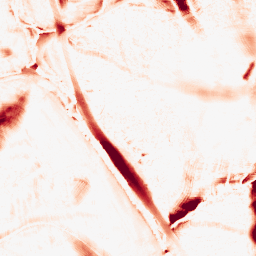
Category: morphological
Decomposition family: morphological_ellipse
Decomposition parameters: operation: opening
width: 30
height: 50
Upsampling method: sinc_hamming
Upsampling parameters: scale: 2
kernel_size: 8
Upsampling scale: 2